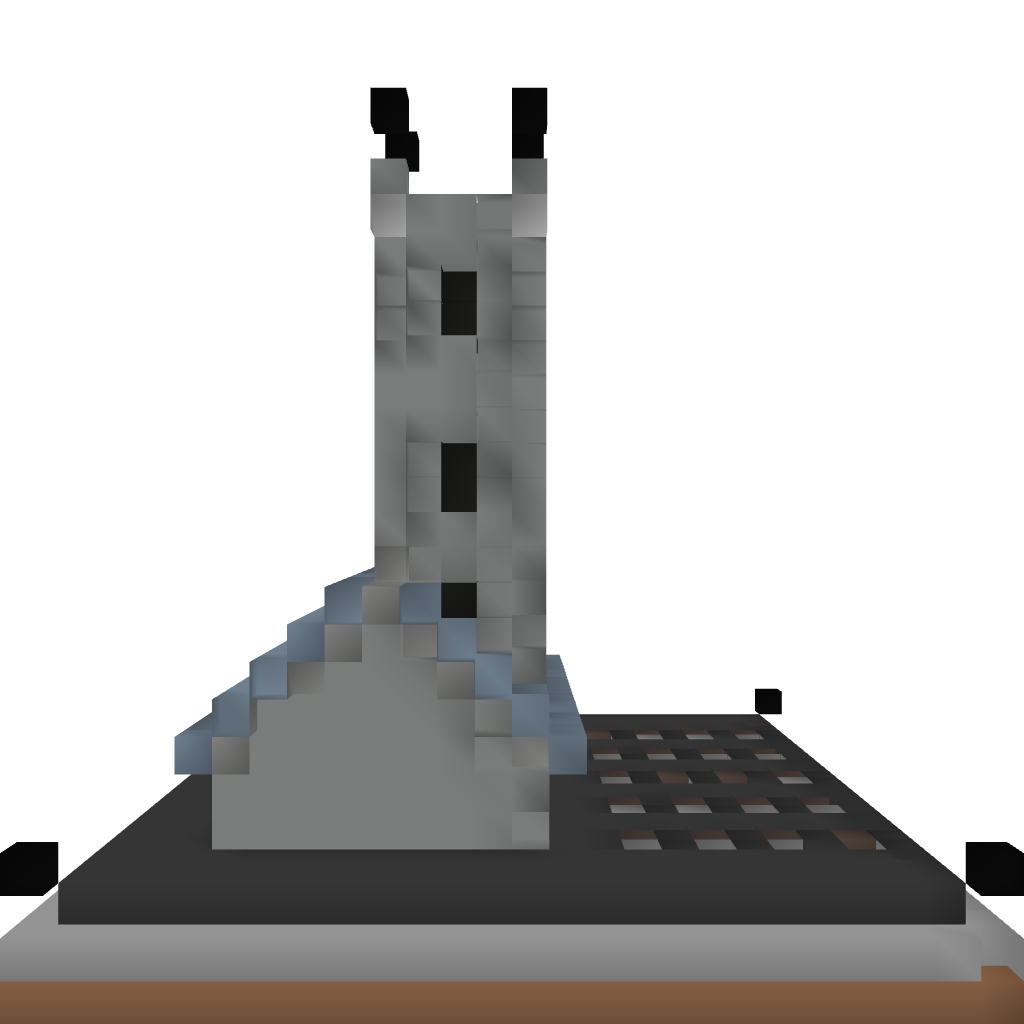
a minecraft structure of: Church with Cemetery